Три твёрдых шарика $A$, $B$ и $C$ покоятся на гладкой горизонтальной поверхности. Масса каждого из них равна $m$. Они соединены между собой нежёсткими нерастяжимыми лёгкими нитями $AB$ и $BC$ длины $l$. Угол между продолжением нити $AB$ и нитью $BC$ равен $\alpha=\frac{\pi}{3}$. В этой горизонтальной плоскости введена ортогональная система координат $xy$, причём начало координат $O$ совпадает с $B$, а выбор направления осей $x$ и $Oy$ показан на рисунке. Ещё один твёрдый шарик $D$ массы $m$ находится на оси $y$, движется в отрицательном её направлении со скоростью $v_0$ и сталкивается упруго с шариком $B$. Время столкновения очень мало, и нить $BC$ рвётся сразу по его окончании.
Найдите, через какое время $t$ посла столкновения шарик $D$ будет находиться на минимальном расстоянии от центра масс системы, состоящей из шариков $A$, $B$ и $C$.
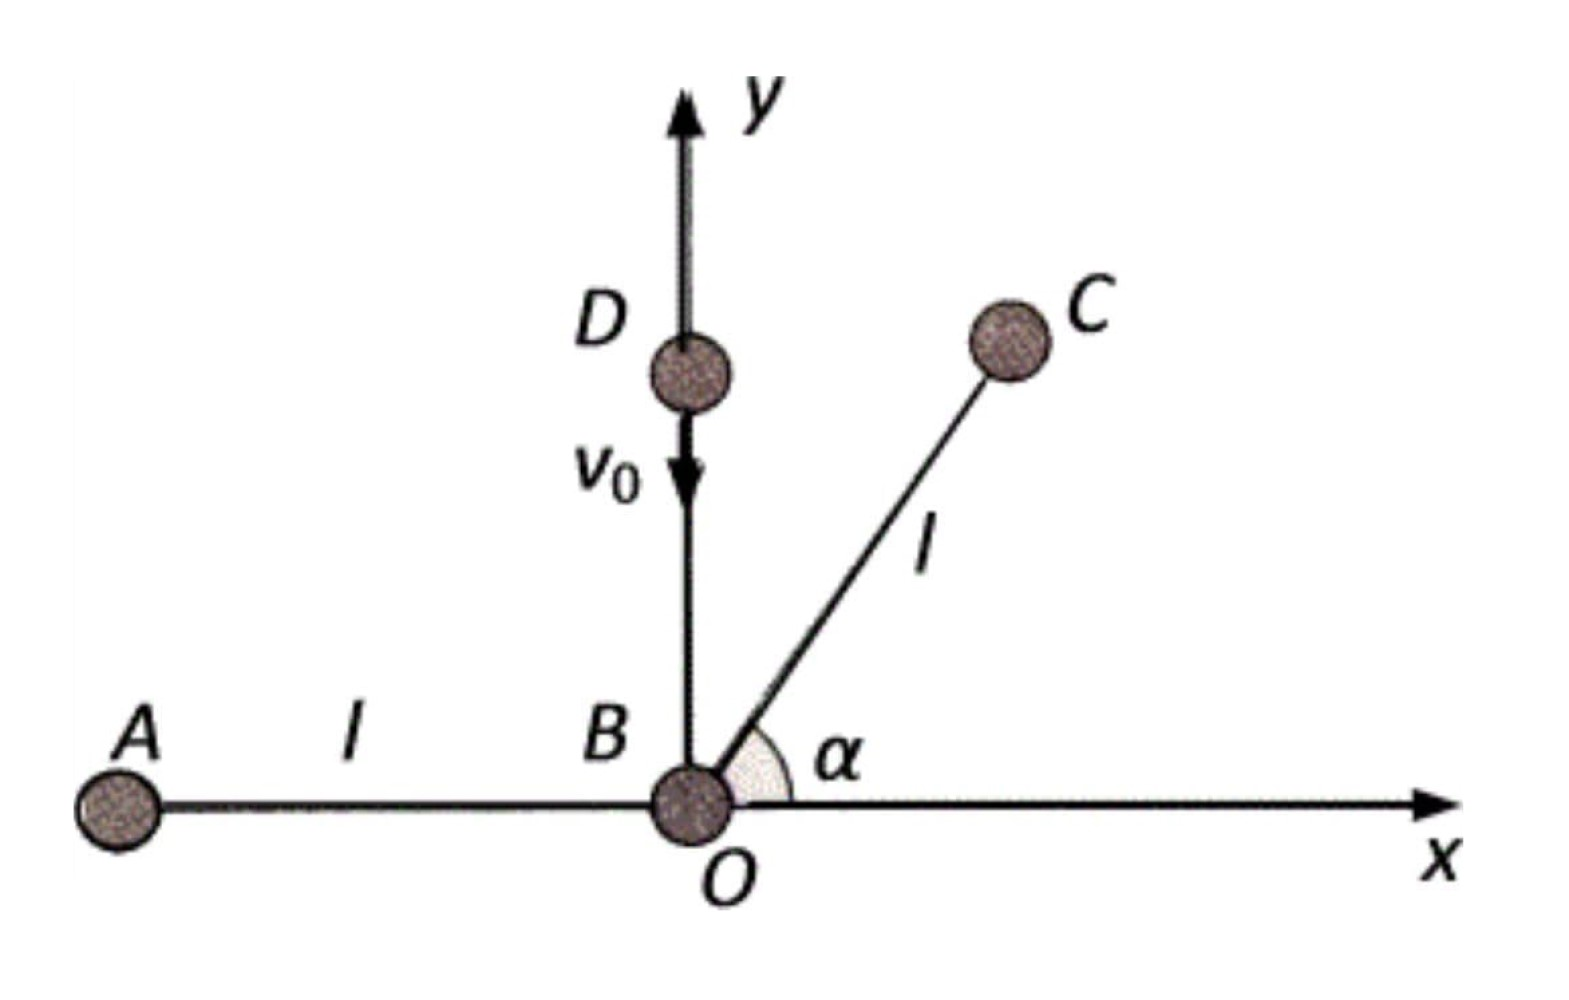
Ответ: \[t=\frac{\sqrt3l}{4v_0}.\]
Темы:
T, Механика, Вращательное движение, Китайские